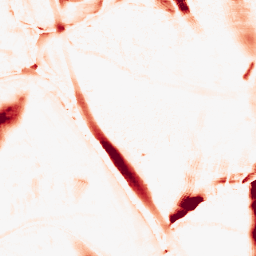
Category: morphological
Decomposition family: morphological_ellipse
Decomposition parameters: operation: opening
width: 20
height: 50
Upsampling method: sinc_blackman
Upsampling parameters: scale: 4
kernel_size: 8
Upsampling scale: 4